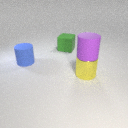
large blue rubber cylinder to the left of large yellow metal cylinder